Aerial crown-view tile of a tropical tree (Barro Colorado Island, Panama), acquired 20241112:
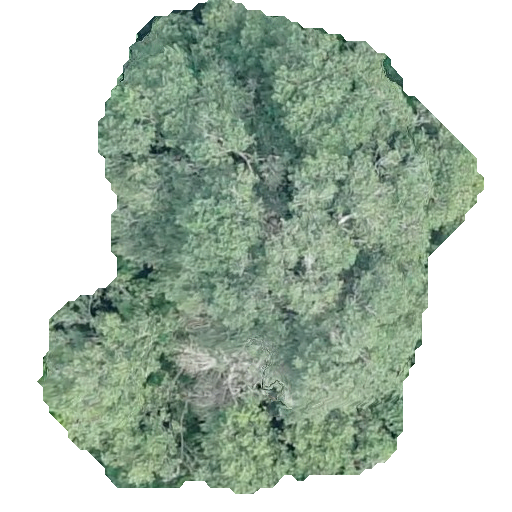
Species: Calophyllum longifolium
GBIF accepted scientific name: Calophyllum longifolium
Crown area: 235.035 m²